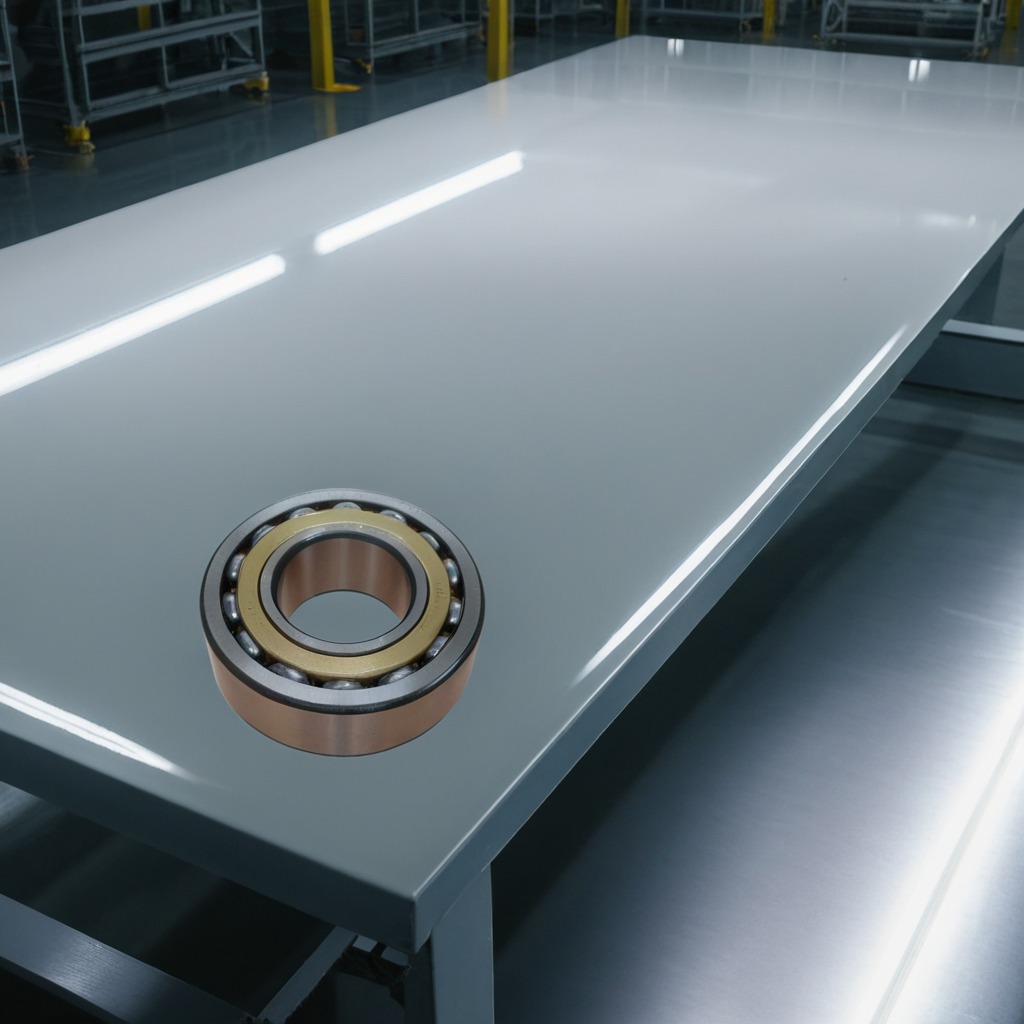
A metal ball bearing is lying on a table.